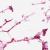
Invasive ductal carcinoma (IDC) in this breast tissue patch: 0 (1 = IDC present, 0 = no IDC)